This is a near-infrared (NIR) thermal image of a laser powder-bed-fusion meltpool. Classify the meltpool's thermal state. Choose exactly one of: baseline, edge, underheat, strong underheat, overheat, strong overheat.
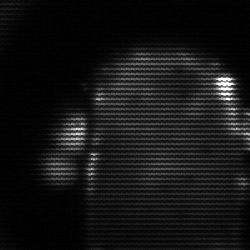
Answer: baseline